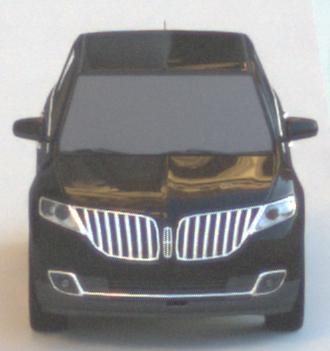
Make: Lincoln
Model: MKX
Detailed model: Gen. 1 CD3
Model produced from: 2010
Model produced until: 2015
Doors: 5
Color: black
Road condition: dry road
Daytime: sunrise or sunset
Contrast: medium contrast